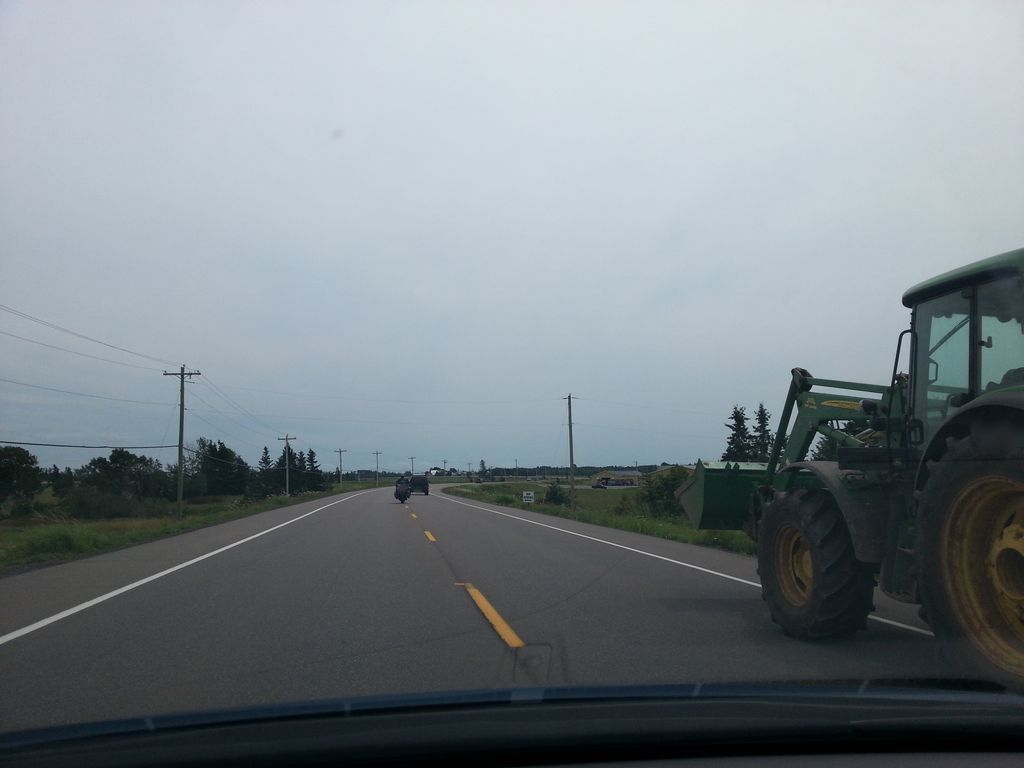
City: charlottetown